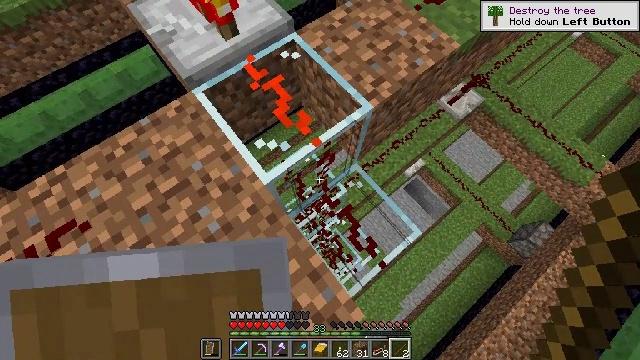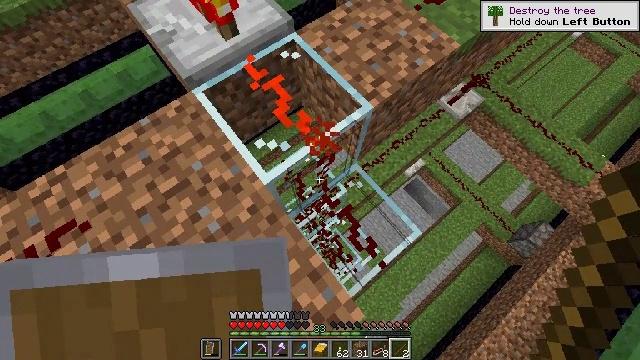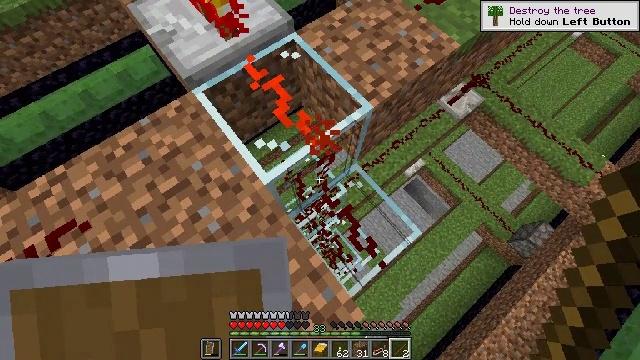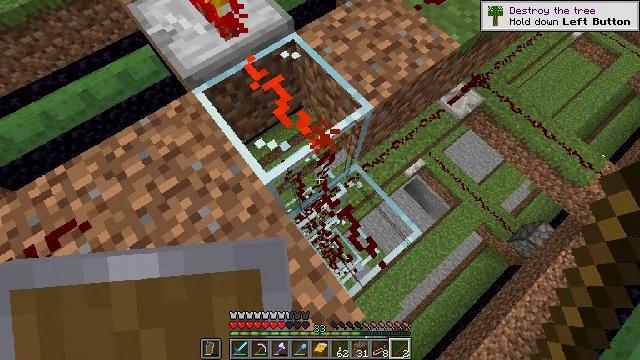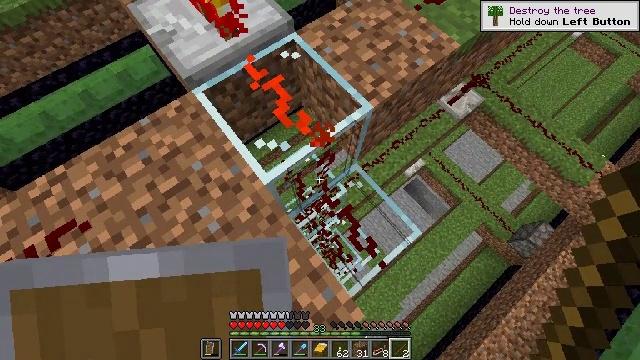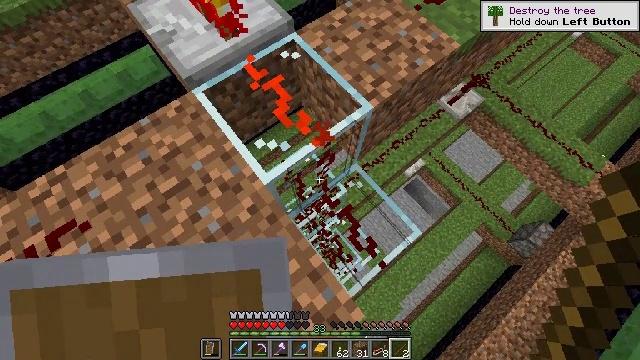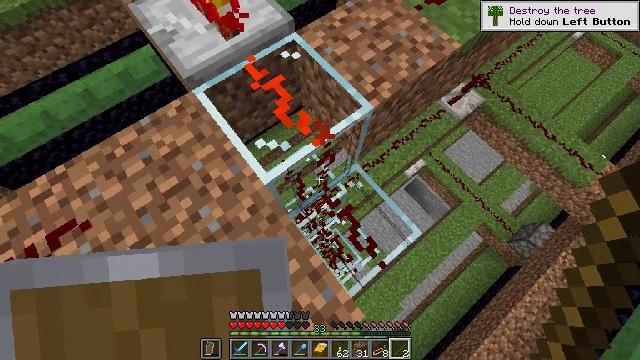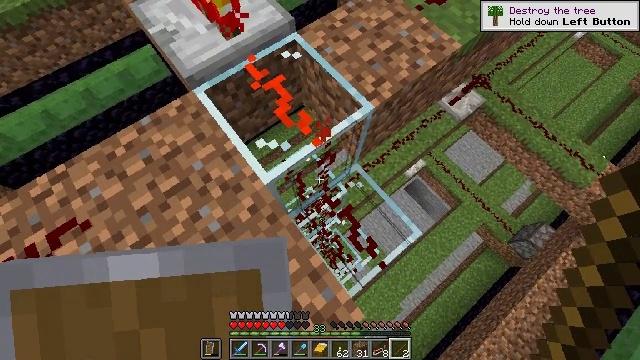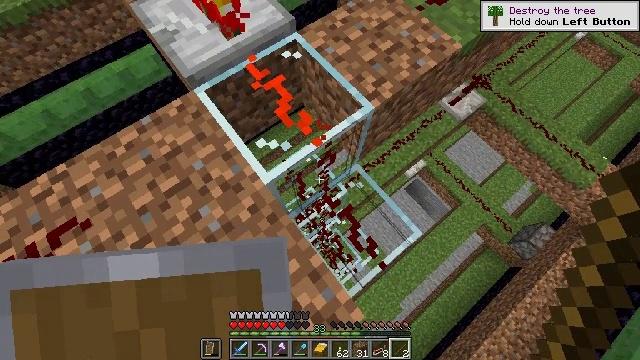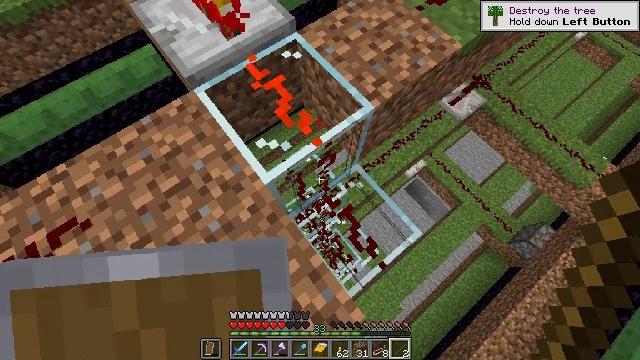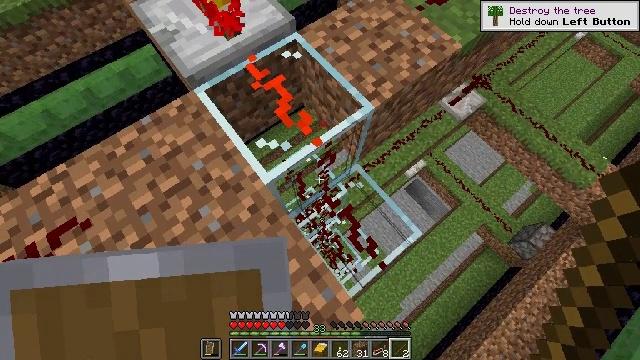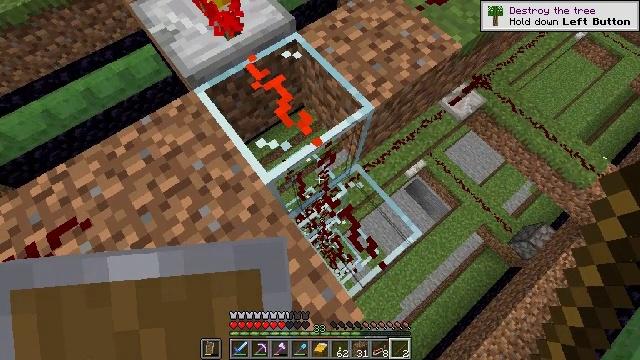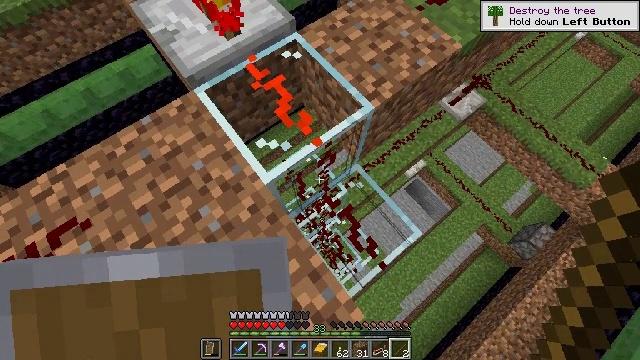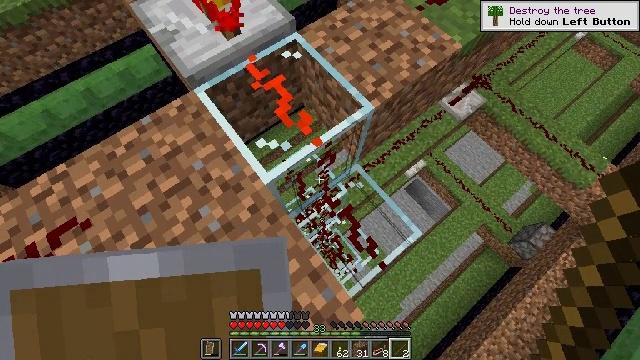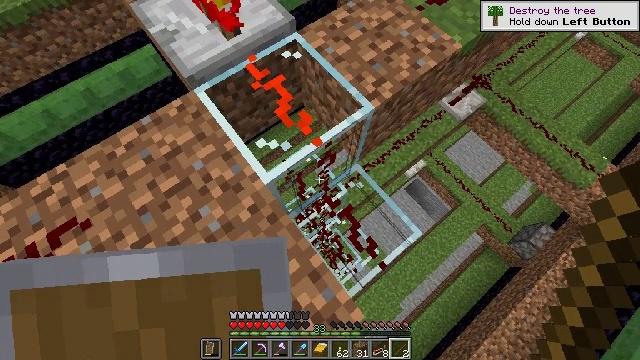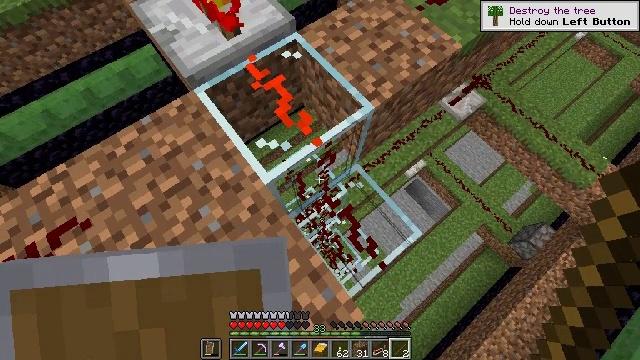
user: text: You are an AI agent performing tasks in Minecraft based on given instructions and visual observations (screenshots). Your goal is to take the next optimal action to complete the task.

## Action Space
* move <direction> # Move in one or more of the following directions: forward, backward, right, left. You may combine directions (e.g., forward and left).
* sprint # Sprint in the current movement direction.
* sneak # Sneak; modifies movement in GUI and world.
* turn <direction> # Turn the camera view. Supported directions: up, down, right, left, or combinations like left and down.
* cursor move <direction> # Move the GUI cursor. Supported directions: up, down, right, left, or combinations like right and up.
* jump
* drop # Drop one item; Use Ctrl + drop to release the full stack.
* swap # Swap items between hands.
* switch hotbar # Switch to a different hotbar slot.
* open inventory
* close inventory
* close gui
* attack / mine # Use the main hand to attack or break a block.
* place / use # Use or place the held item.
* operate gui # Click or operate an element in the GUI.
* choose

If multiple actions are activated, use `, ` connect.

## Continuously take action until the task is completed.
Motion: motion action
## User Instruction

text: Recycle the repeater from a redstone circuit.
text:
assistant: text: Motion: no_op
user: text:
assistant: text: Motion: no_op
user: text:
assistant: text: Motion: no_op
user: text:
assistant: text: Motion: no_op
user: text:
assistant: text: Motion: no_op
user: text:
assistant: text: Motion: no_op
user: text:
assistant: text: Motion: no_op
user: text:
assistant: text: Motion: no_op
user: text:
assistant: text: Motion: no_op
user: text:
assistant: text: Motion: no_op
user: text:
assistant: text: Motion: no_op
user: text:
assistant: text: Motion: no_op
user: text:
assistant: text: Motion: no_op
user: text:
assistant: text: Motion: no_op
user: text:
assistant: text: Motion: no_op
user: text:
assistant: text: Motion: no_op
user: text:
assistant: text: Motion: no_op
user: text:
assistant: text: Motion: no_op
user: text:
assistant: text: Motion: no_op
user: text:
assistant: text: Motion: no_op
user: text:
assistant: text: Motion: no_op
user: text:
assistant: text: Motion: no_op
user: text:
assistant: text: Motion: no_op
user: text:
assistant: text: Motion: no_op
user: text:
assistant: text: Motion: no_op
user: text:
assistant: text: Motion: no_op
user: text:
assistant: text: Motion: no_op
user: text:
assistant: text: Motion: no_op
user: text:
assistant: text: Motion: no_op
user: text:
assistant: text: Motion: no_op